Aerial crown-view tile of a tropical tree (Barro Colorado Island, Panama), acquired 20250414:
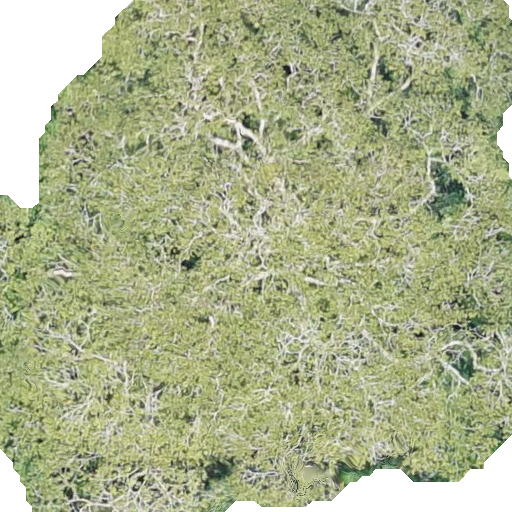
Species: Dipteryx oleifera
GBIF accepted scientific name: Dipteryx oleifera
Crown area: 419.988 m²